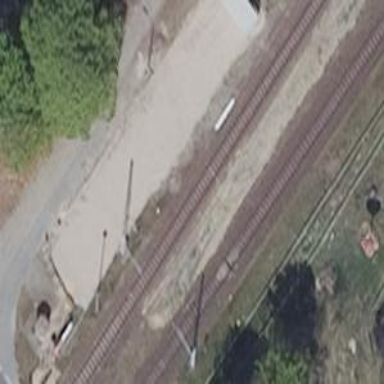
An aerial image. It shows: Railway signal.